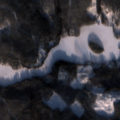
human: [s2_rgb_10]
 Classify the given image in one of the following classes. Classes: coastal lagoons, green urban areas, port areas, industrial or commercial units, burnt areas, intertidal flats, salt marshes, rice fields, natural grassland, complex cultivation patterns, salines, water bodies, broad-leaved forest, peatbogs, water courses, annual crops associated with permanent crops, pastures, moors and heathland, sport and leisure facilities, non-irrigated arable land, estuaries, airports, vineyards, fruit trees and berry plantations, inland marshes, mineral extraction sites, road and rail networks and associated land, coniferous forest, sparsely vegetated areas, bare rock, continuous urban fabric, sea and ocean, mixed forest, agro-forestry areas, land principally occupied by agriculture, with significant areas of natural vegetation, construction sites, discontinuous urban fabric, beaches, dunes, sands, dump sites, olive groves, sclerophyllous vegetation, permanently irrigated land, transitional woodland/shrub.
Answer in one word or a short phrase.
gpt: coniferous forest, mixed forest, water bodies